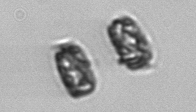
Label: Thalassiosira